Interaction volume radius: 5 \u00c5
Interaction volume height: 25 \u00c5
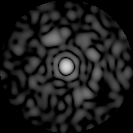
Disorder parameter: 0.8459